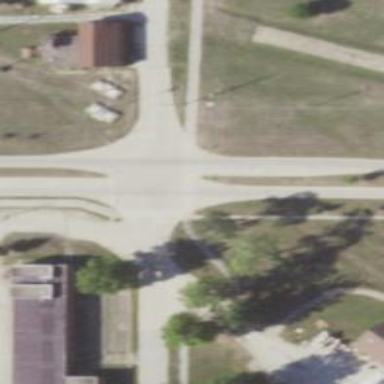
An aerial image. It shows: Marked crossing on the road.